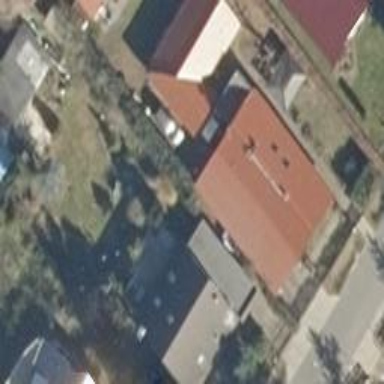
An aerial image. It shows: Building.